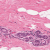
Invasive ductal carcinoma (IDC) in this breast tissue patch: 0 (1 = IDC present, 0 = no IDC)